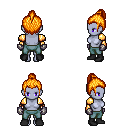
a pixel art fantasy rpg character, female body template, dark elf, purple skin, gold arm armor, teal pants, light blonde short topknot hairstyle, metal gloves, black shoes, four views (front, back, left, right), 2x2 character sprite sheet, small pixel art, hard edges, no anti-aliasing